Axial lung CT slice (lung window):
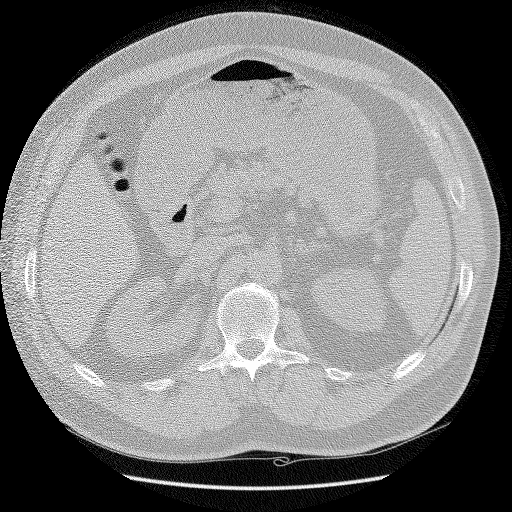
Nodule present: no